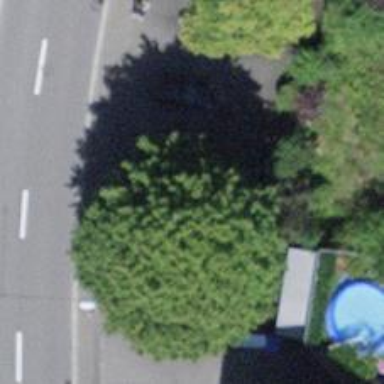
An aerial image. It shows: Fountain.